Question: Referring to the image below. I want to update the map when the user clicks the View Map button. However, since this is part of an expandable list view, it is in it's own class, while the map itself is in another fragment activity.
Is there any way to listen to the button click and update the map accordingly from another activity?
Thanks!

Here's what i have so far. I tried getting the parameter via
'''
ExpandableListElement.polyLinePass
'''
but it does not give me anything back so i can't update the map. Also another question, does the map update itself when values are changed like the polyLine, or do I need to setup the map again?
Map Display Activity:
'''
public class OfflineViewer extends FragmentActivity {
private void setUpMap() {
List<LatLng> listTemp = util.decodePoly(ExpandableListElement.polyLinePass);
for(int l=0;l<listTemp.size() - 1;l++){
list.add(listTemp.get(l));
if(l==0) {
}
}
int listSize = list.size();
//get polyline from expandable list elements
for (int i = 0; i < list.size() - 1; i++) {
LatLng src = list.get(i);
LatLng dest = list.get(i + 1);
Polyline line = mMap.addPolyline(new PolylineOptions() //mMap is the Map Object
.add(new LatLng(src.latitude, src.longitude),
new LatLng(dest.latitude,dest.longitude))
.width(5).color(Color.BLUE).geodesic(true));
}
...
}
'''
ExpandableListElement Activity:
'''
public class ExpandableListElement extends RelativeLayout {
public ExpandableListElement(Context context, String routeName, String mode, String dist, String routeId, String start, String end, final String polyLine) {
super(context);
mContext = context;
setTextViewElements(routeName, mode, dist, routeId, start, end, polyLine);
Button randButton = new Button(mContext);
randButton.setText("View Map");
randButton.setId(mIdPool);
randButton.setOnClickListener(new Button.OnClickListener() {
public void onClick(View v) {
polyLinePass = polyLine;
}
});
...
}
'''
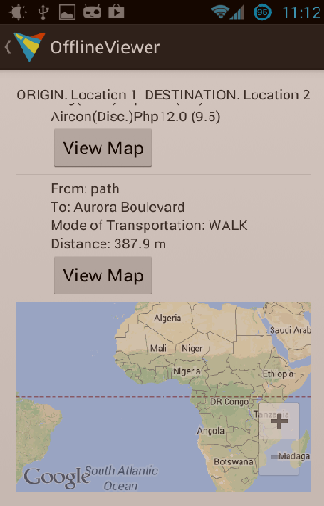
Answer: You can handle that from your activity class. Lets say the map is in one fragment and the button in another on. They are both "hosted" by the same activity.
let your activity have a method like this and be sure it is public:
'''
class MyActivity extends Activity {
private Fragment fragment1; //the frag with the button
private Fragment fragment2; //the frag with the map
public void updateMap(String argument) {
if(fragment2 != null)
fragment2.update(argument);
}
}
'''
then from the fragment with the button (fragment1), call ((MyActivity) getActivity()).updateMap(argument) to update your Map:
'''
class Fragment1 extends Fragment implements OnClickListener{
// this is called on button click
void onClick(...) {
((MyActivity) getActivity()).updateMap(argument)
}
}
'''
Your second fragment needs a public method for upting the map:
'''
class Fragment1 extends Fragment implements OnClickListener{
public void updateMap(String arguments) {
// update map...
}
}
'''
This strategy can also be used in lists